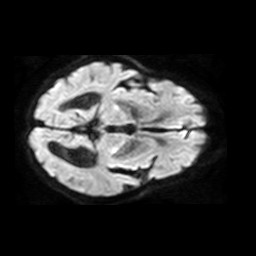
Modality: TRACE
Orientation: axial
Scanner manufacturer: philips
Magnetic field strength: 1.5 T
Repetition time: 4.821 s
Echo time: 0.07764 s